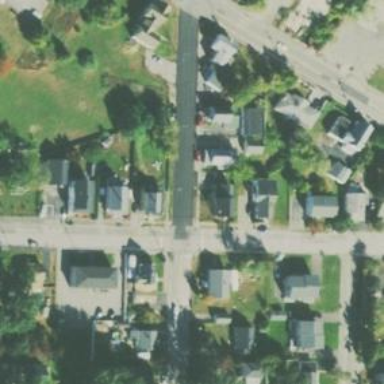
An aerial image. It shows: Road with stop sign.